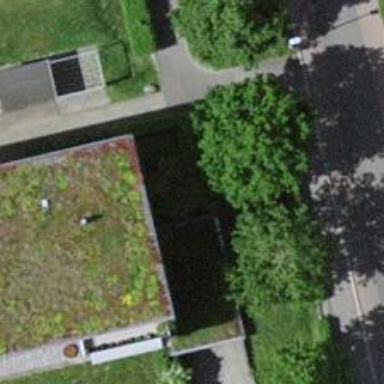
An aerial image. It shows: Parking entrance.